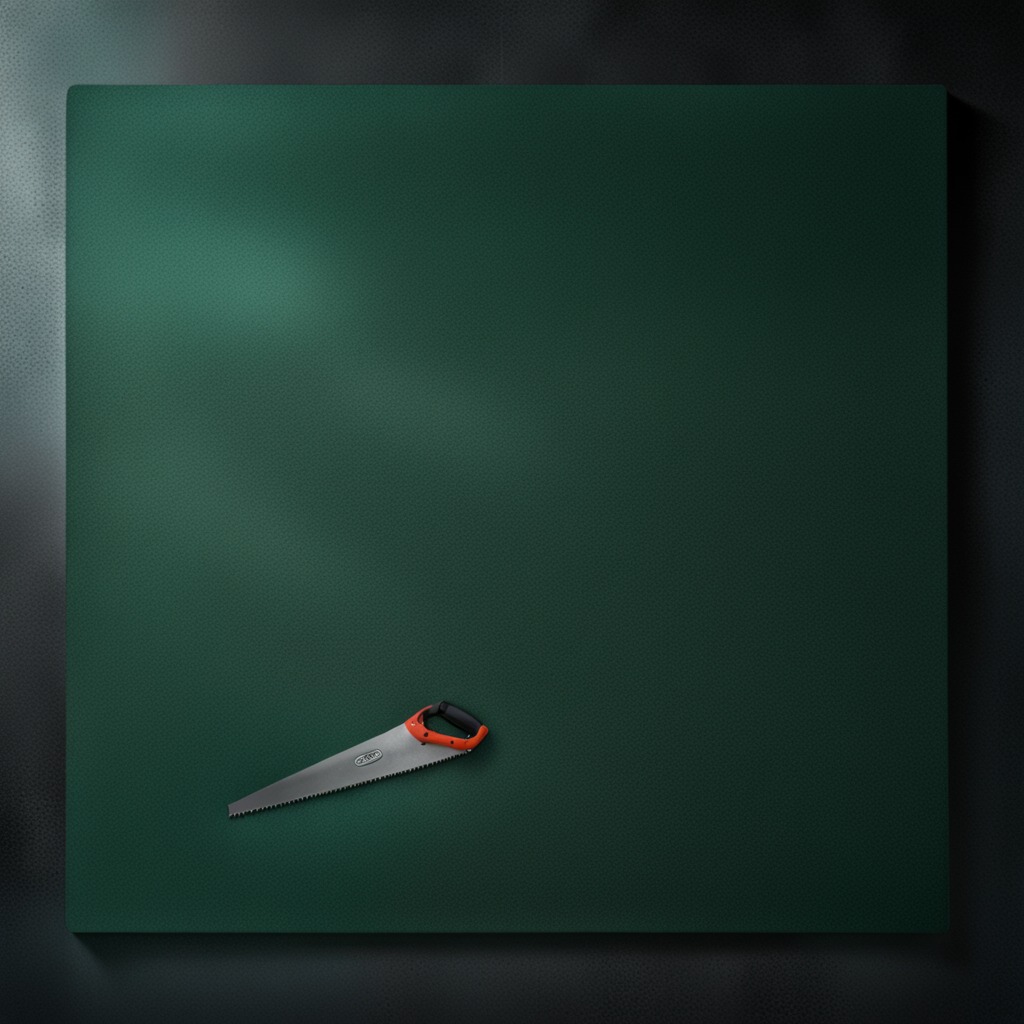
A metal saw is lying on a clean granite tabletop covered with a green rubber mat inside a workshop at night dim ambient light soft shadows worn but beneath the mat.